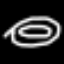
Label: donut